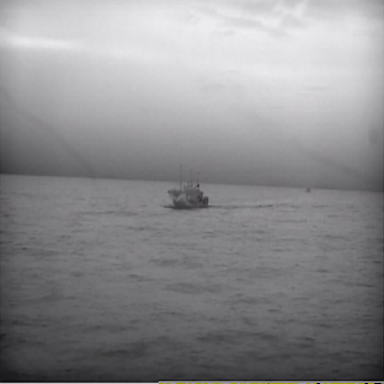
There is a bulk_carrier in the infrared image.